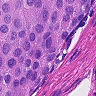
Metastatic tissue present: yes